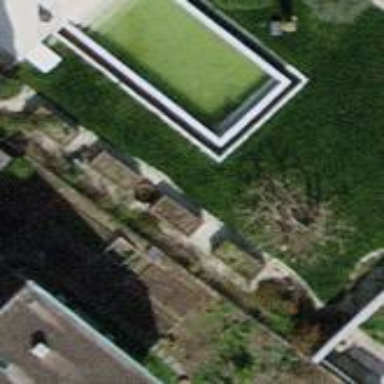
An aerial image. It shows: Outdoor swimming pool set in the ground.